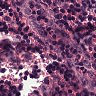
Metastatic tissue present: no